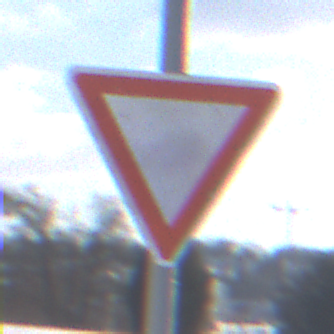
Verkehrszeichen: VorfahrtGewaehren
Umgebung: Outdoor, Nature
Tageszeit: MorningAfternoon
Wetter: PartlyCloudy
Licht: Natural
Jahreszeit: Winter
Kontrast: HighContrast